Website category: university
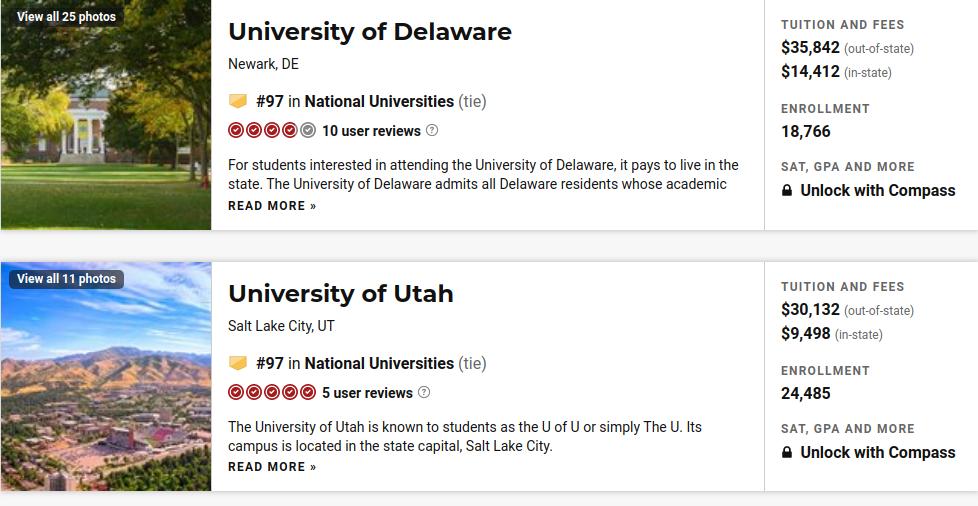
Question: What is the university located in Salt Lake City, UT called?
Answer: University of Utah

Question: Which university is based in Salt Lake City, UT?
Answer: University of Utah

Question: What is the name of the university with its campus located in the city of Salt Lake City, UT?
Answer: University of Utah